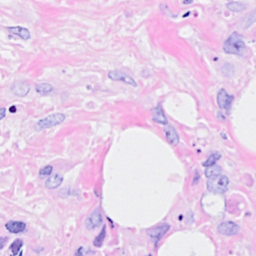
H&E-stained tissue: Breast